Question: I'am stuck with the following problem:
I want to display different characteristics of a timeseries in one plot (with multiple subplots). To align the chart areas and for easy creation I use 'ggplot2' and its 'facet_grid' function.
However, I want to change just one axis label (eg. the upper plot to percent).
Furthermore, I want to resize the heights of each plot, so that the upper plot is roughly twice as large as the lower one.
Thank you very much for your help!
'''
require(ggplot2)
#simulate some data
df <- data.frame(date=c(1:1000),
value=cumsum(rnorm(1000)),
volume=abs(rnorm(1000)*10))
#melt for ggplot
df_melt <- melt(df, id=c("date"),measure.vars=c("value","volume"))
#plot
ggplot(df_melt, aes(x=date, y=value)) + geom_line() +
facet_grid(variable~., scales = "free")
'''
which results in something like this:

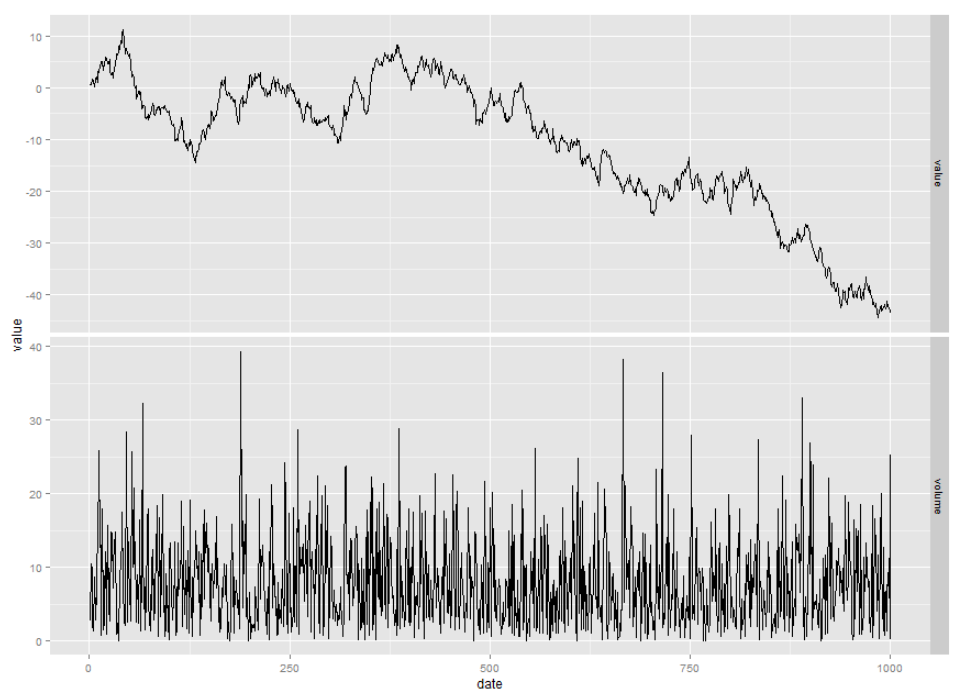
Answer: You can change the 'grobs' of your plot to do this
'''
library(ggplot2)
library(grid)
library(scales)
#plot
p <- ggplot(df_melt, aes(x=date, y=value)) +
geom_line() +
facet_grid(variable~., scales = "free")
# change facet heights
g1 <- ggplotGrob(p)
g1$heights[[3]] <- unit(2, "null")
# change labels - create second plot with percentage labels (nonsese % here)
p2 <- ggplot(df_melt, aes(x=date, y=value)) +
geom_line() +
facet_grid(variable~., scales = "free") +
scale_y_continuous(labels = percent_format())
g2 <- ggplotGrob(p2)
#Tweak axis - overwrite one facet
g1[["grobs"]][[2]] <- g2[["grobs"]][[2]]
grid.newpage()
grid.draw(g1)
'''